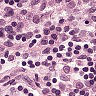
Metastatic tissue present: no